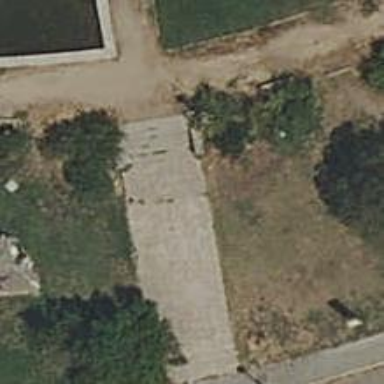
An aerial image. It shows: Set of steps on the road.